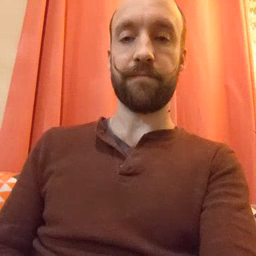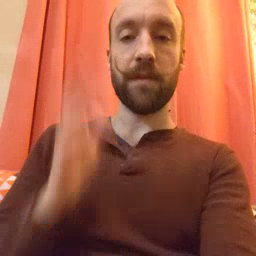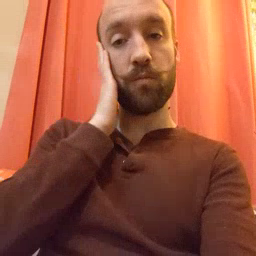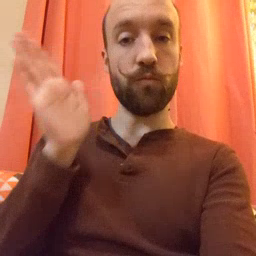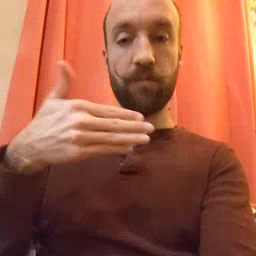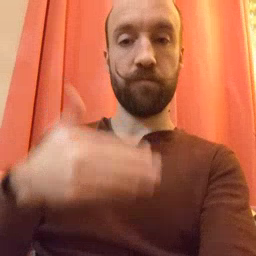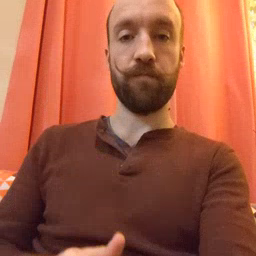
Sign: bedroom